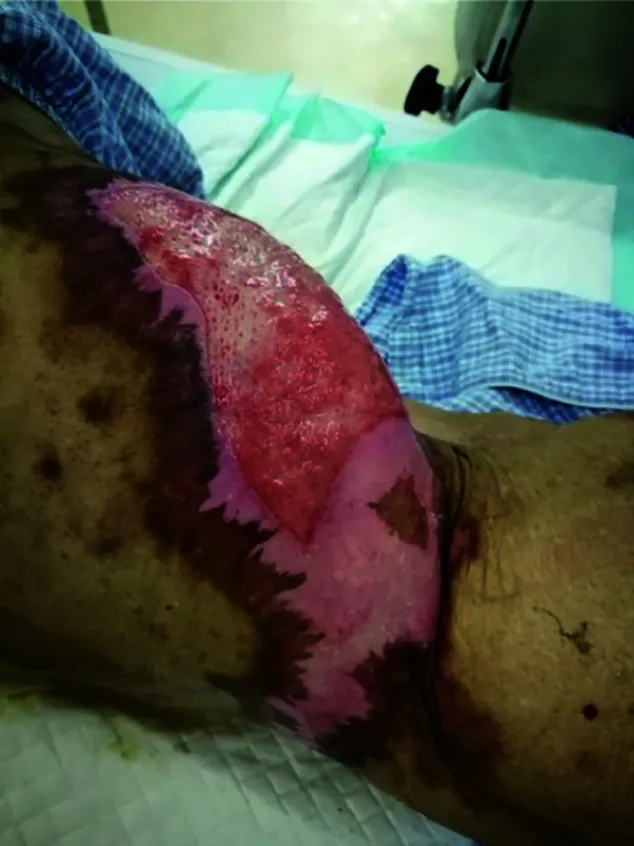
Bullous pemphigoid reappearance after steroid tapering and continuous therapy for 5 months; skin of left hip joint.
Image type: medical_photograph (skin_photograph)